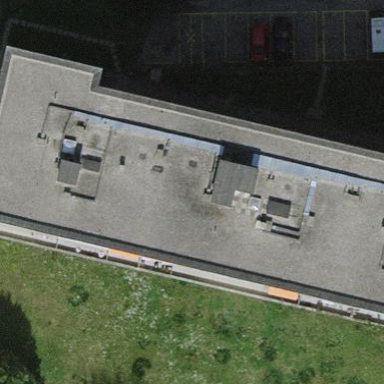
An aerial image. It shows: Flat-roofed apartment building.